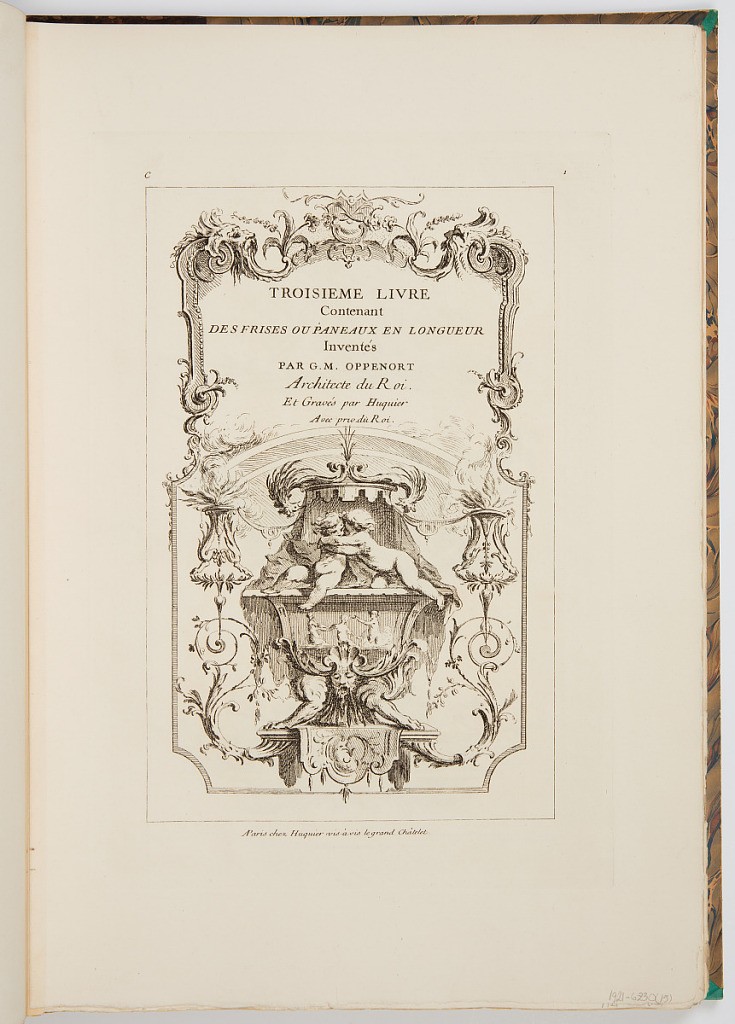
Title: Title Page
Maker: Gilles-Marie Oppenord, French, 1672–1742
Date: ca. 1900
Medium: Photomechanical print
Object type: Bound print
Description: Title page with the text printed in the upper center. Below the text is a grotesque baldachin with putti; all of this is surrounded by a frame of scrolls, acanthus leaves, torchères, mascarons, and flowers. The plate is numbered but not signed.